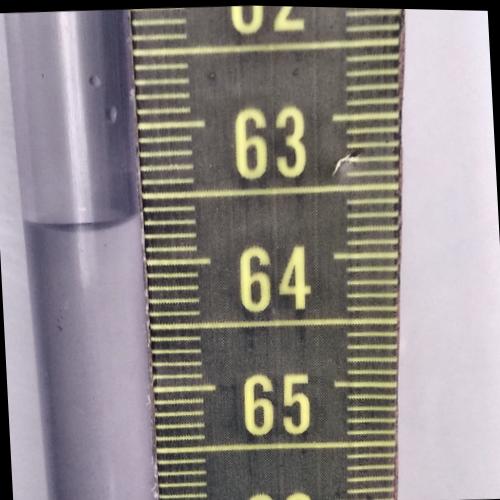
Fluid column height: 63.7 cm